Question: When looking at the data in sys.dm_os_wait_stats and calculating deltas every ten minutes, the amount of the waited seconds can exceed ten minutes.
I also tried dividing by the waited tasks but still the data doesn't make sense.
Basically, we want to have each wait type turned into a percentage wait for the ten minute period. But if the amount of waiting exceeds the ten minutes then one cannot simply divide the time by 10 minutes to see the percentage utilized.
We are trying to determine a metric to show how IO bound a box is.
<URL>
wait_type = Name of the wait type. For more information, see Types of Waits, later in this topic.
waiting_tasks_count = Number of waits on this wait type. This counter is incremented at the start of each wait.
wait_time_ms = Total wait time for this wait type in milliseconds.
The first answer is on the right track, but not quite it. What that statistic shows is that for that given time interval, the percentage of the wait that is attributable to any one particular wait type. See in the following graph.

Correlation Matrix based on deltas over 10 minute intervals:
On the above chart, one can see that the signal time is most highly correlated with @@cpu_busy tick counter deltas. The wait time is most correlated with @@io_busy counter deltas.
According to the @@vars, this SQL box is cpu bound (cpu% a lot higher than io%) while "according" to the wait stats, it is IO bound. According to the sys.dm_os_ring_buffers that box is CPU bound. I believe what the SystemHealth/SystemIdle says.
This article suggests that one can use the signal wait time vs the wait time in order to get CPU pressure%. However, compared to the @@cpu_busy data, I strongly suspect his conclusion is only partially correct. If his cpuPressure% is high, yes adding CPU power will help but it is not the whole story.
<URL>
The following works for one of the chosen boxes, however given the different cores, we will have to factor that in.
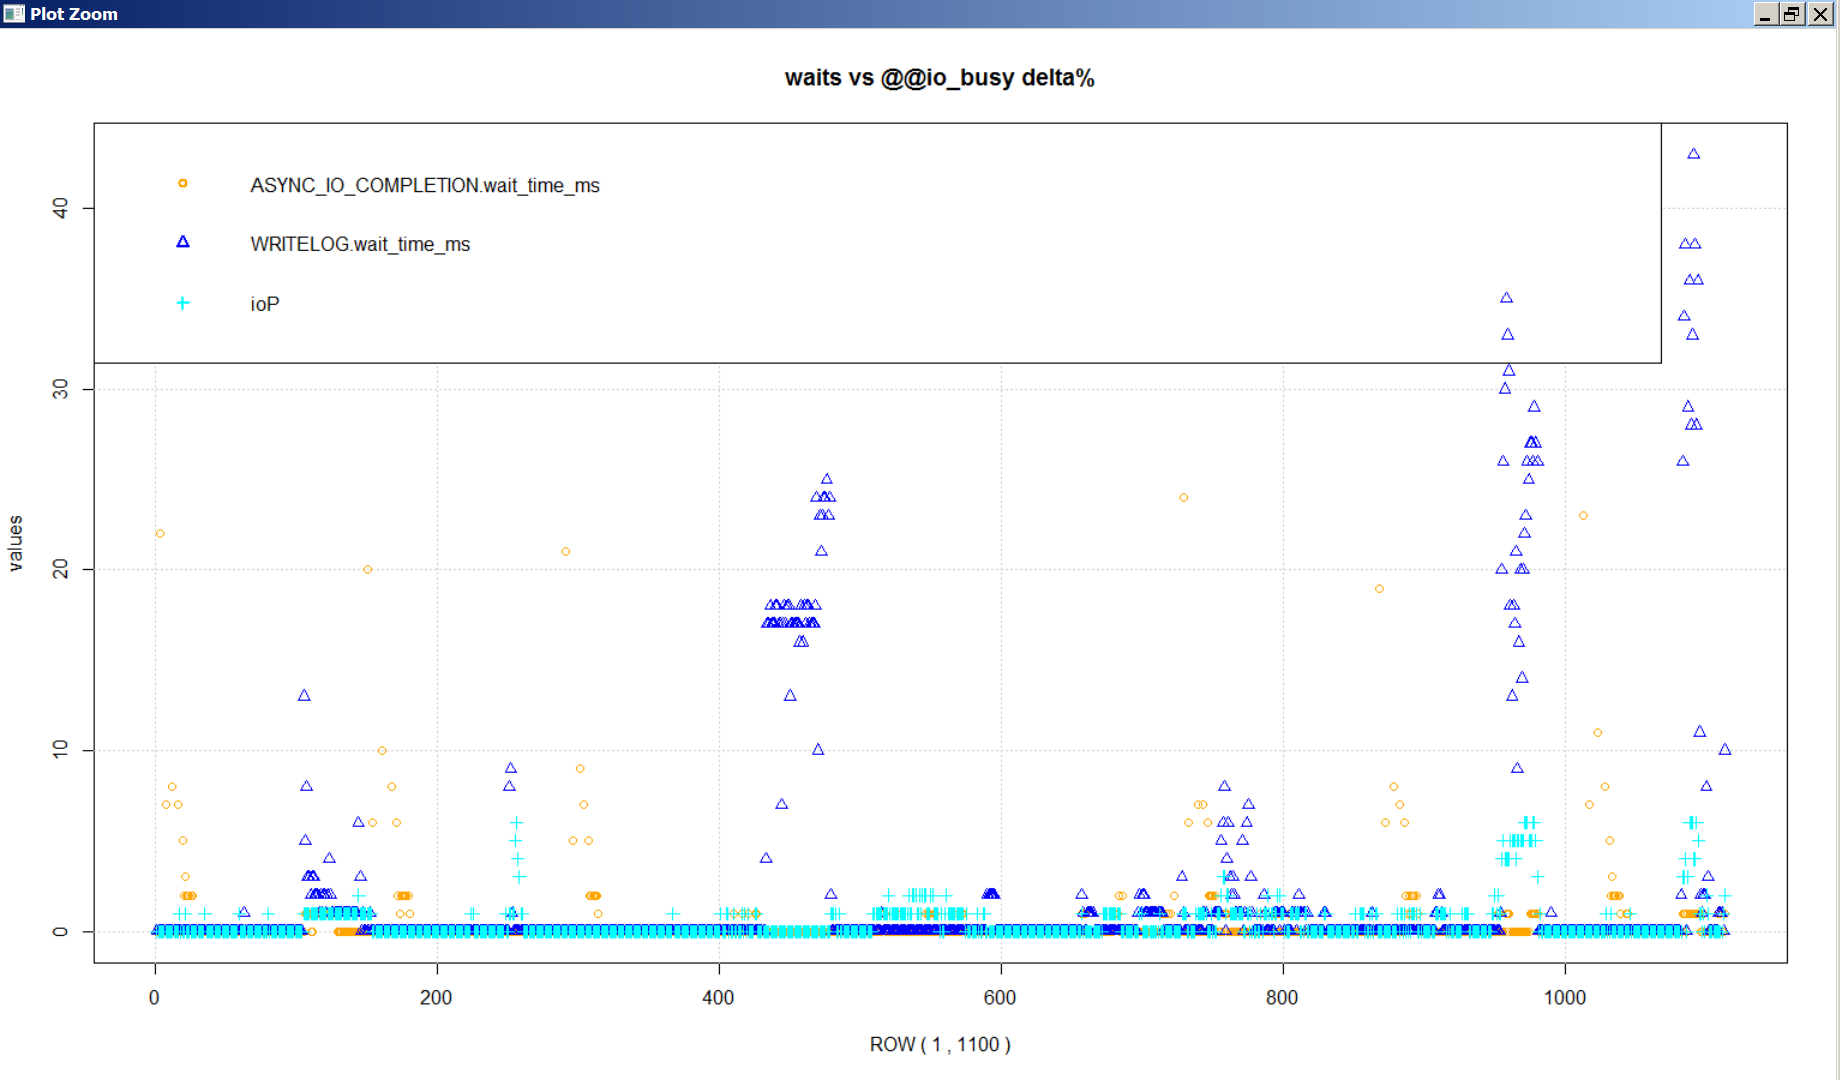
Answer: On a multi-core machine, each CPU has its own scheduler, and can register its own waits. For example - if you have a query that runs parallel across multiple CPUs, each of the parts of the parallel query can register its own CXPACKET waits while they wait for the query to complete.
To get your percentage utilized, just divide by your total wait times, rather than the 10 minutes.
'''
SELECT wait_type,
wait_time_ms * 100.00 / SUM(wait_time_ms) OVER()
FROM sys.dm_os_wait_stats
'''